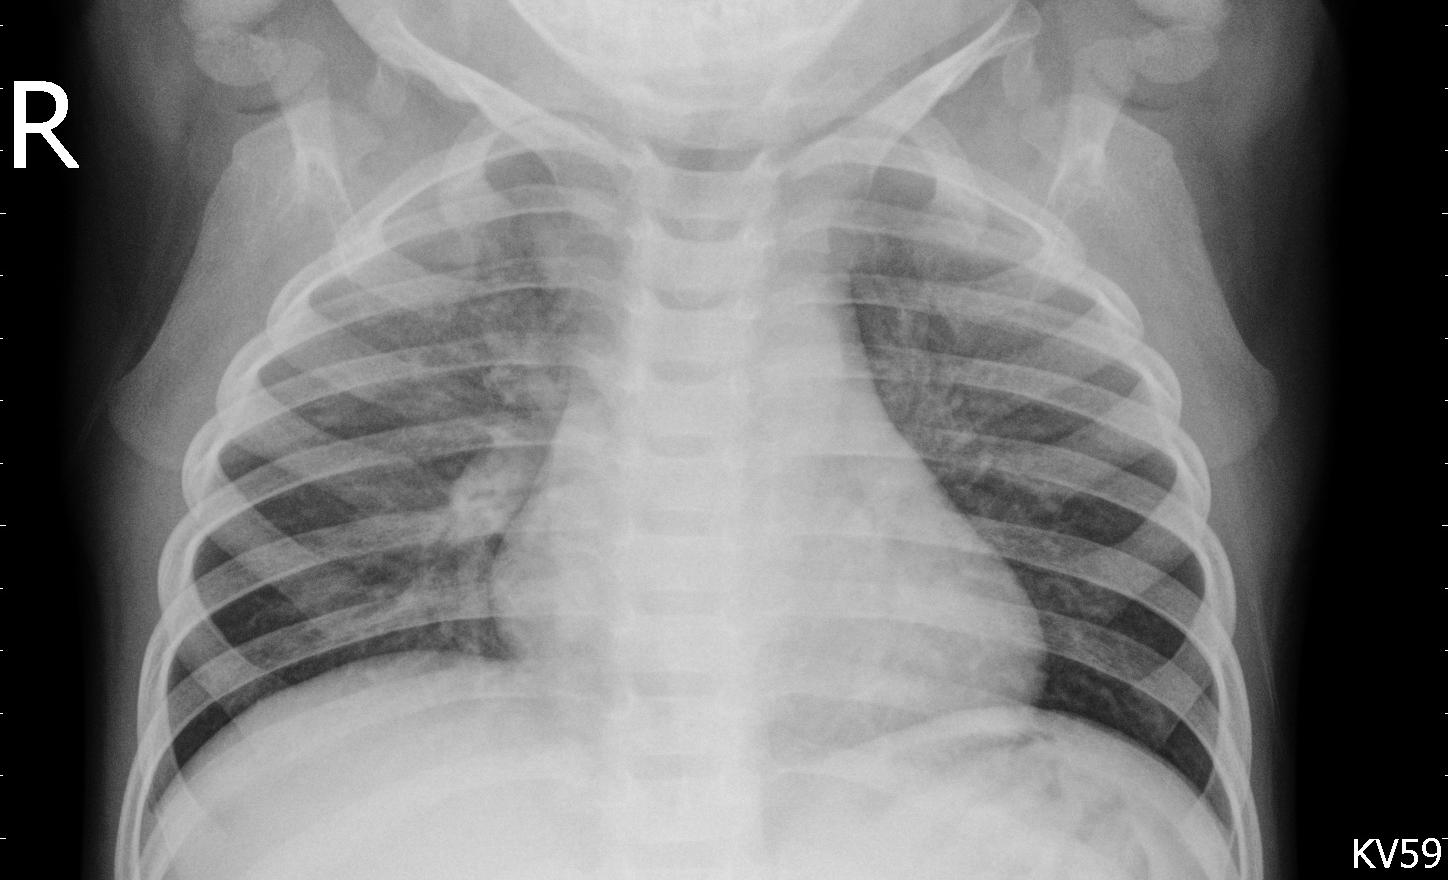
Diagnosis: PNEUMONIA